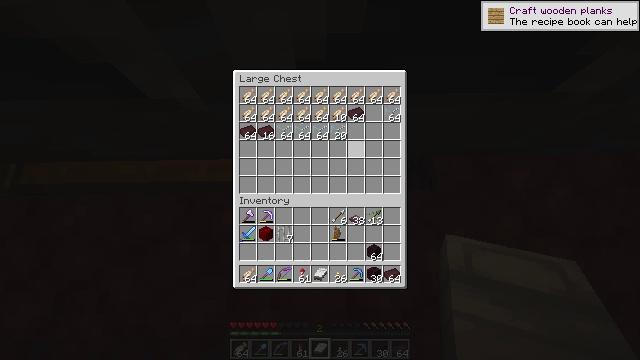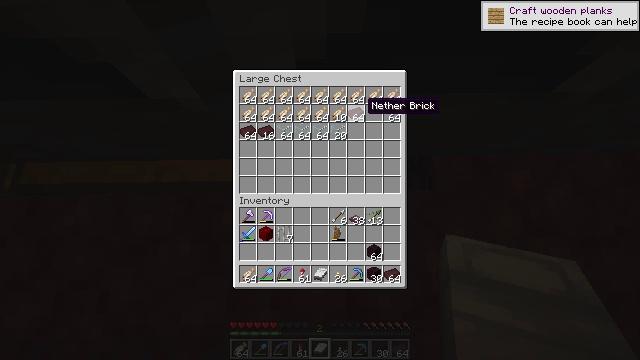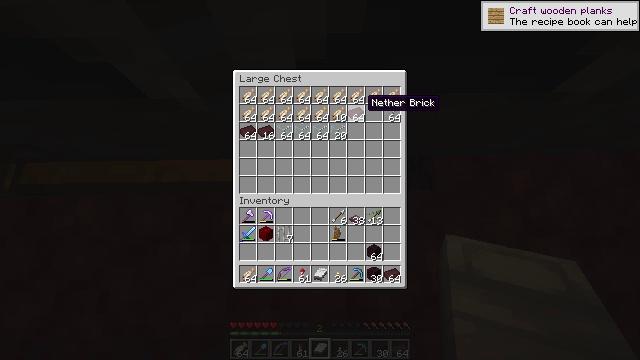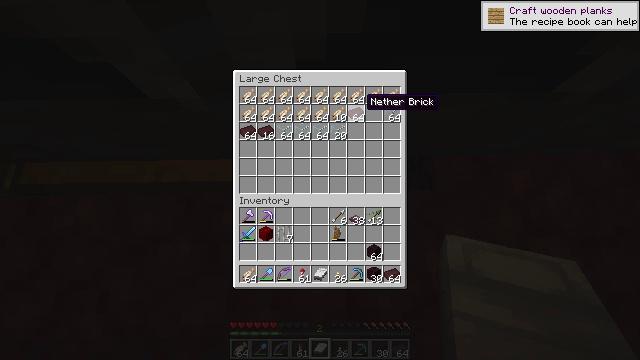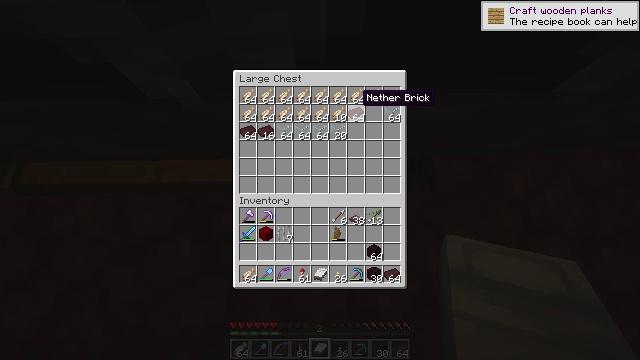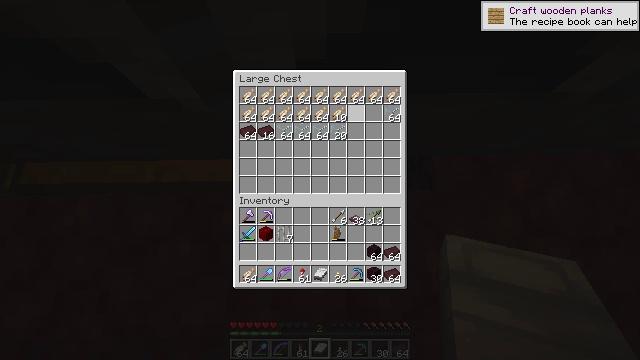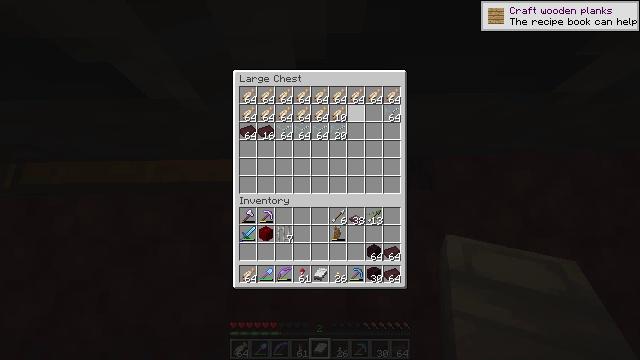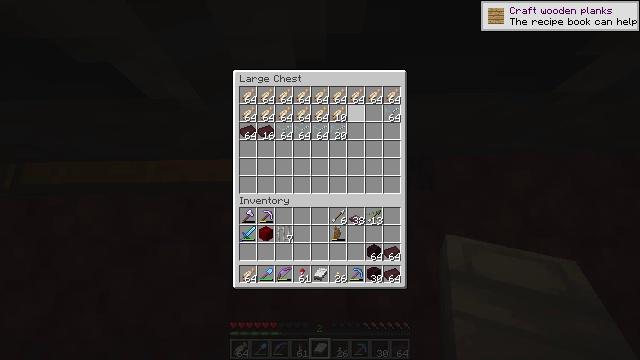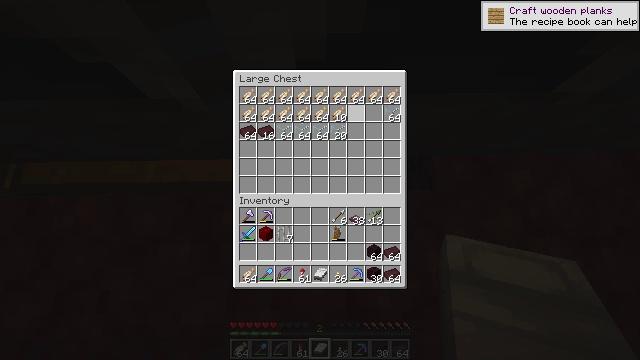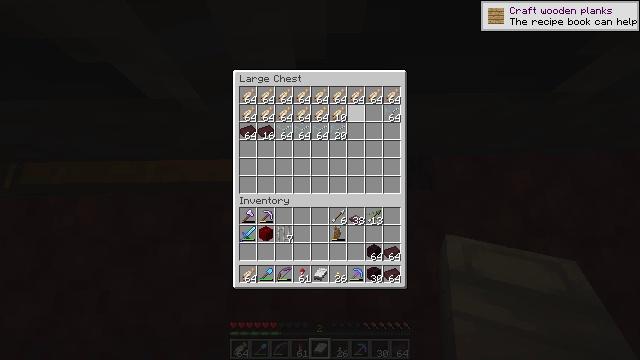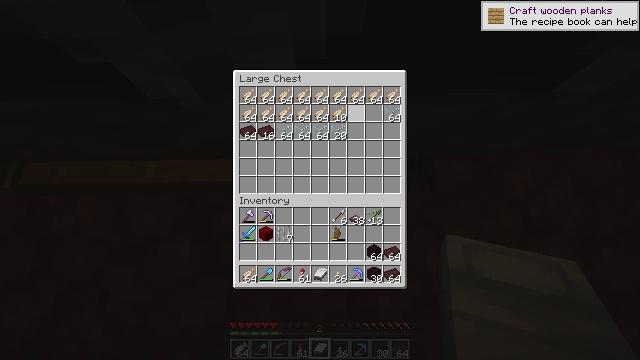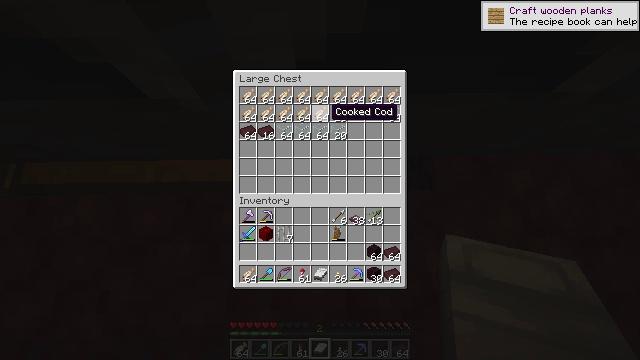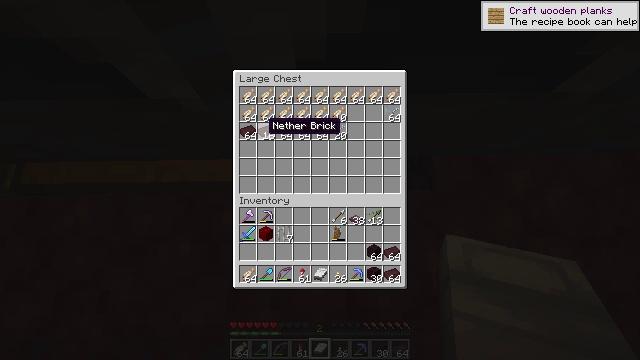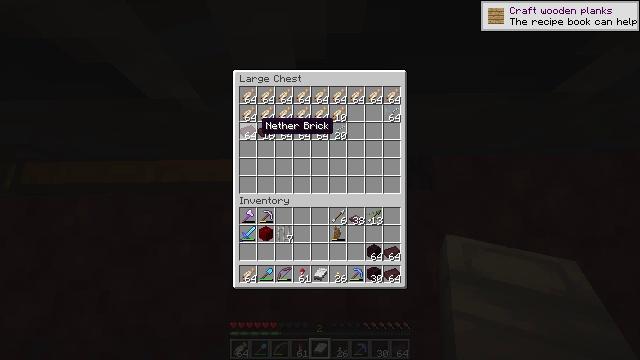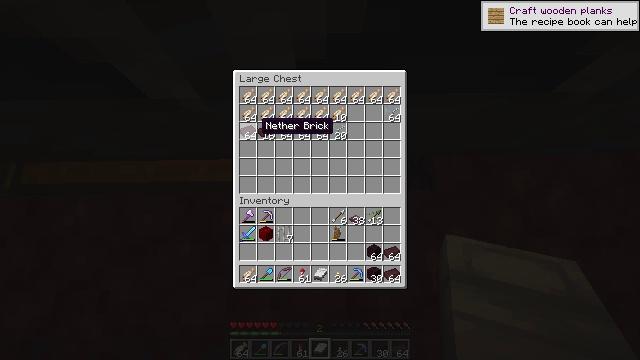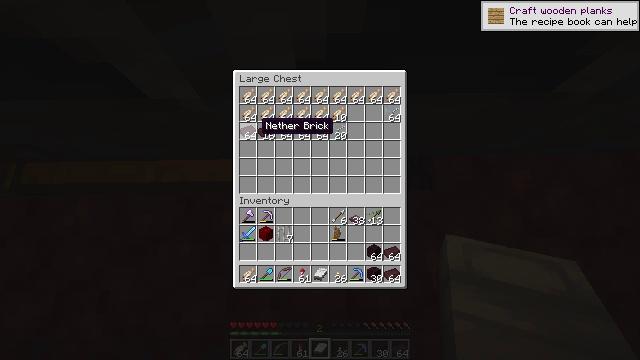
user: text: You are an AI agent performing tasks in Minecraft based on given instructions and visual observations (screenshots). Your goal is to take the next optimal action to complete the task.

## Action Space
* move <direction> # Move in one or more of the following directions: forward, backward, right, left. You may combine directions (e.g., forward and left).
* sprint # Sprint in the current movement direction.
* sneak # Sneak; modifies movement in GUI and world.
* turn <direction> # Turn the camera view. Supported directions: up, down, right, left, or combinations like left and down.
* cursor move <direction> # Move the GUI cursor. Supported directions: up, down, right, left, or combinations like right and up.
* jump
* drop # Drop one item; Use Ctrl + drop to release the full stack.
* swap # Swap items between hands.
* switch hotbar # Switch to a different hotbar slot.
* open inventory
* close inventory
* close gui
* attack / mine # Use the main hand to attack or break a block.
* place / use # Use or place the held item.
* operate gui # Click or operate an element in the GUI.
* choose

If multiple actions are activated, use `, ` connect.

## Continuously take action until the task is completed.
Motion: motion action
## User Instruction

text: Create nether bricks by using the furnace.
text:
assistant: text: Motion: sneak, cursor move up
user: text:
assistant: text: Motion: sneak
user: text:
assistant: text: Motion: sneak
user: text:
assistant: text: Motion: sneak
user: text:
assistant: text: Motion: sneak, choose
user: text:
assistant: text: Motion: sneak, choose
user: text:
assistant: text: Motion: sneak, choose
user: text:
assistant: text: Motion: sneak
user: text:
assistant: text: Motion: sneak
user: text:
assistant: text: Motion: sneak
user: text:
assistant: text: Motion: sneak, cursor move left and down
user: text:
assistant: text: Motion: sneak, cursor move left and down
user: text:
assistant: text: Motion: sneak
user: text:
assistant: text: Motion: sneak
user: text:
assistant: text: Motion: sneak
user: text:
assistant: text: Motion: sneak
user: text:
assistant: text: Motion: sneak, choose
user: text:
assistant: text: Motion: sneak, choose
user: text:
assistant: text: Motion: sneak
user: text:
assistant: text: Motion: sneak, cursor move right
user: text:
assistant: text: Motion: sneak, choose
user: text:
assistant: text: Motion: sneak, choose
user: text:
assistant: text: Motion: sneak
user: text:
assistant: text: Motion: sneak
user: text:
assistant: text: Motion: sneak, cursor move right and up
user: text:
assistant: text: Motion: turn up, close gui
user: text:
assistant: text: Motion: turn up, open inventory
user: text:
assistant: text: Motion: turn right
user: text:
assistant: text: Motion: turn right
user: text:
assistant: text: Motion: turn right